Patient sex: F
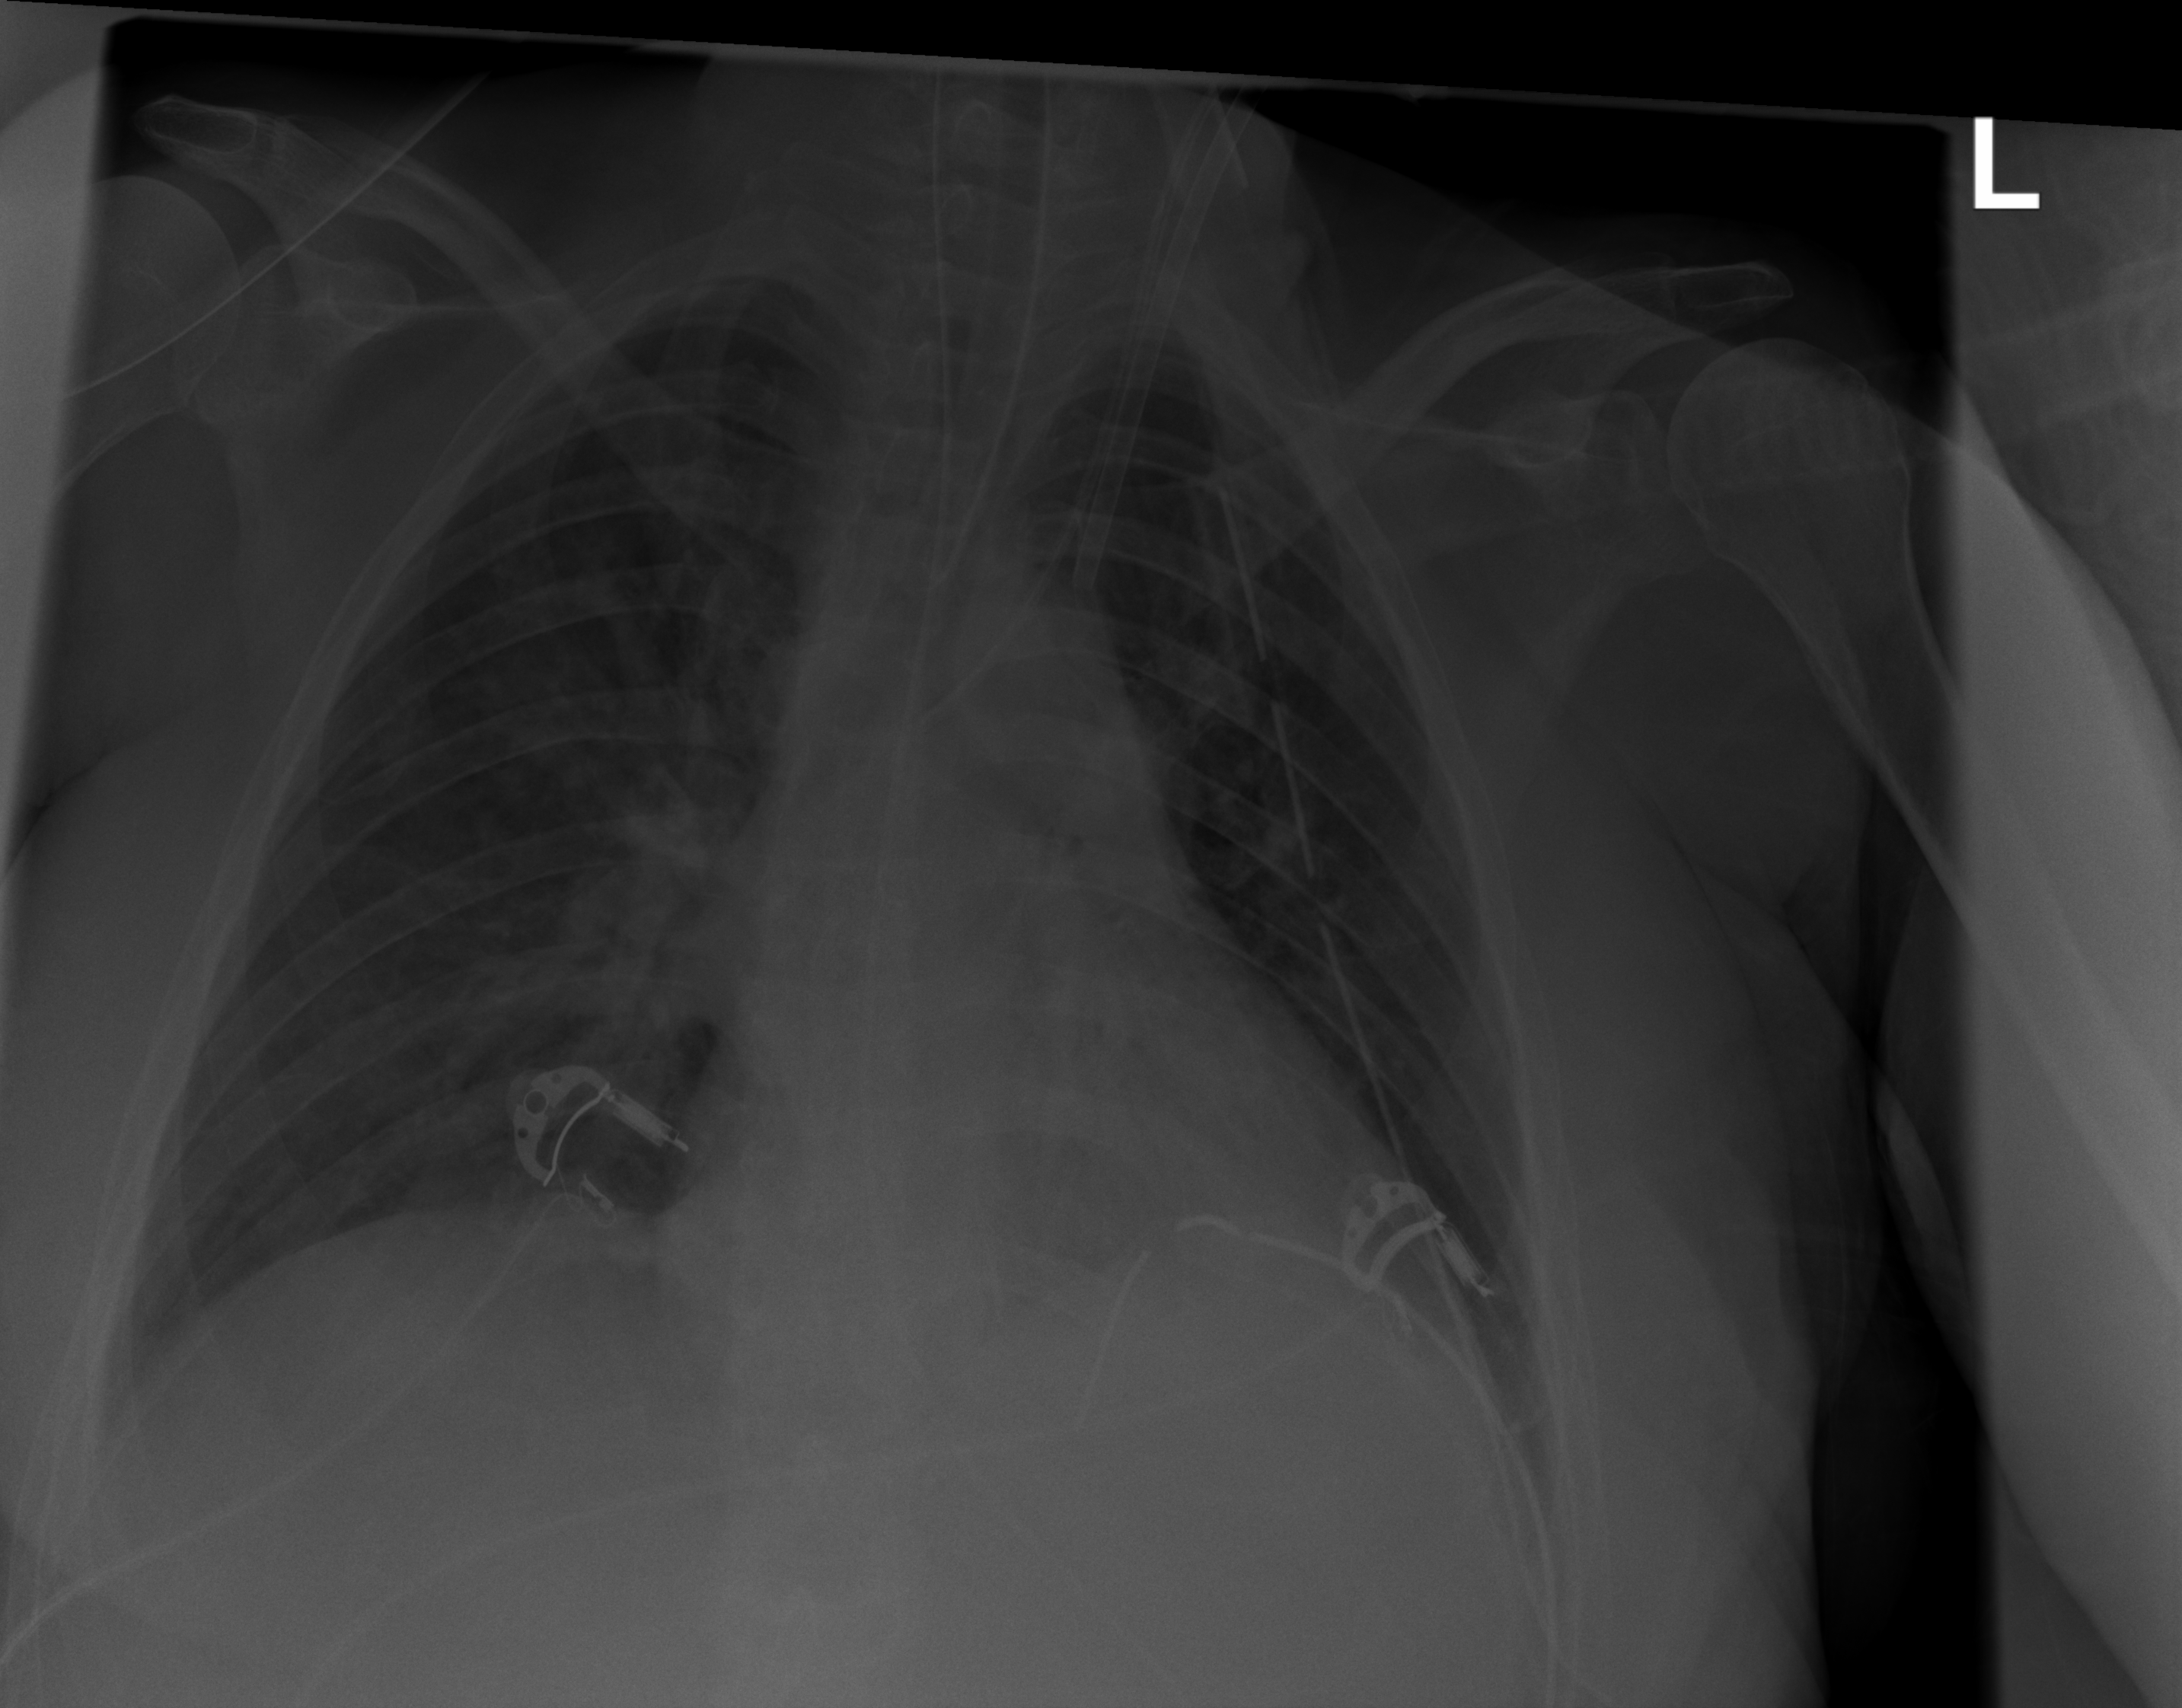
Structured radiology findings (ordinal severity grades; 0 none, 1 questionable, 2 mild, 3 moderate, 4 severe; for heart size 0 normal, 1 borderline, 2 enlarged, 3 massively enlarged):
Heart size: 2
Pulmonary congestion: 0
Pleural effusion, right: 0
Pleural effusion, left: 0
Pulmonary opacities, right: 0
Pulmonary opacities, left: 0
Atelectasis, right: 0
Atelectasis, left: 2